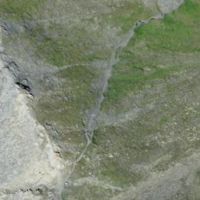
EUNIS habitat code: 48
Species observed at this site:
Marmota marmota
Oreojuncus trifidus
Draba aizoides
Prunella collaris
Lagopus muta
Saxifraga biflora
Silene acaulis
Cupido minimus
Bartsia alpina
Aquila chrysaetos
Androsace alpina